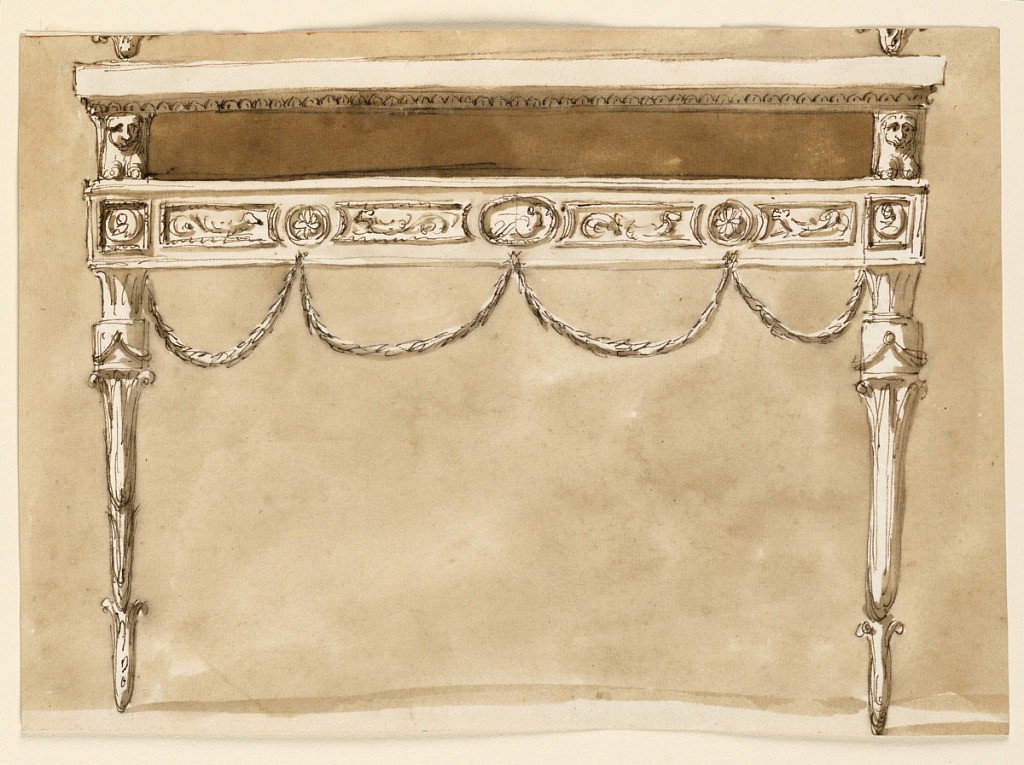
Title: Console table
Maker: Giuseppe Barberi, Italian, 1746–1809
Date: ca. 1785–1790
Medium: Pen and brown ink, brush and brown wash, red ink on off-white laid paper
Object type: Drawing
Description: Supported by two legs consisting of a small calyx below and a tall calyx above, supporting a cylindrical piece with festoons and the  capital. The frame is a frieze with panels with representations. Four fesetoons are hanging below. Upon it stands the top like cornices of an entablature supported by panels with lions. On top, at the corners, an acanthus calyx, the upper part of which is missing. Usual background.